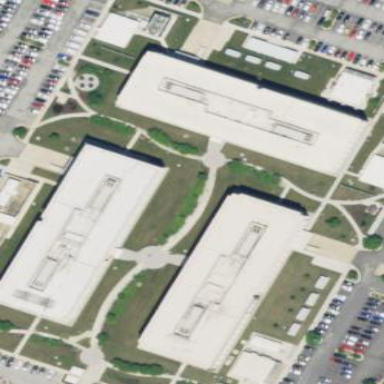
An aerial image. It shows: Government office building.